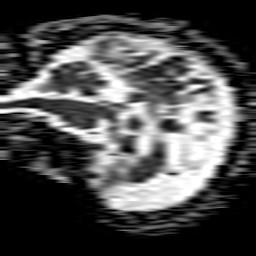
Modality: ADC
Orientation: sagittal
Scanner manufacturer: philips
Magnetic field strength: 1.5 T
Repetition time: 3.838 s
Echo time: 0.09755 s